Current action and preconditions to check: path_clear

Your task: For each precondition in the list above, predict whether it will hold at this action.

Consider the current scene as observed from the mobile robot's camera, and analyze the predicted future states of all dynamic agents (e.g., people, animals, vehicles, or any moving entities) within the NEXT SECOND.

IMPORTANT: Only answer "very likely" if you are absolutely certain—based on strong, clear evidence—that a dynamic agent will violate the precondition in the predicted future state. Do NOT answer "very likely" for unlikely, ambiguous, or low-probability risks.

Ask yourself for each precondition: Is there a high probability, with clear and convincing evidence, that the predicted future states of any dynamic agent will interfere with the predicted future state of the currently executing action within the NEXT SECOND, causing that precondition to fail?

Assess the risk level based on these predictions. Use "likely" or "very likely" if motions create a clear risk of interference.

Use "neutral" or "improbable" if agents are nearby but their predicted paths are clearly diverging or non-conflicting.

Failure Risk Categories: "very improbable", "improbable", "neutral", "likely", "very likely"

Answer Format: Output ONLY the probability_of_failure value from these categories: "very improbable", "improbable", "neutral", "likely", "very likely"

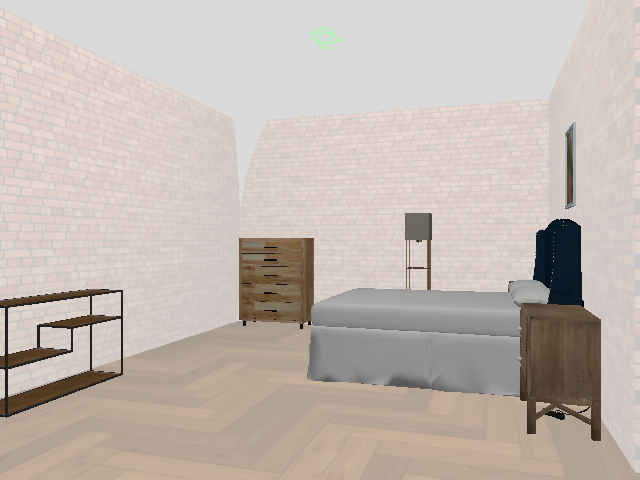

Answer: very improbable